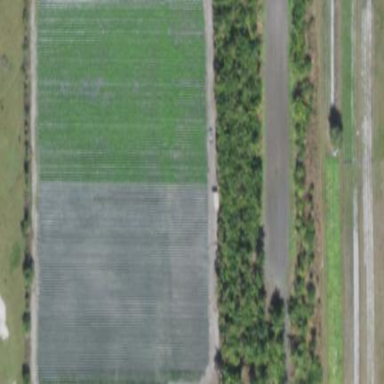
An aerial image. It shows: Plant nursery specializing in trees.